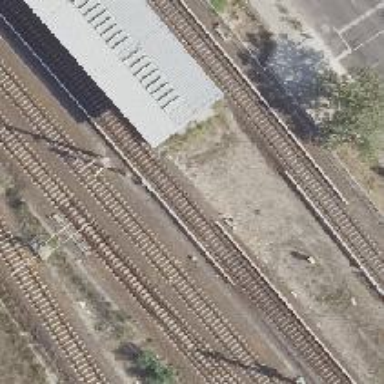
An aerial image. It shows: Railway signal.